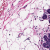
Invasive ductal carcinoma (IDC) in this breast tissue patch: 0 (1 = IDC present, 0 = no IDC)